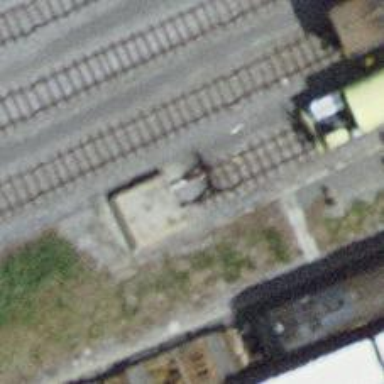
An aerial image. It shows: Railway buffer stop.